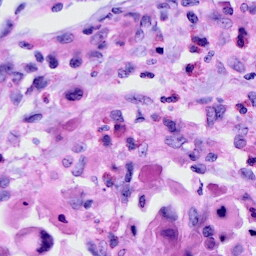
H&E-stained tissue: Cervix